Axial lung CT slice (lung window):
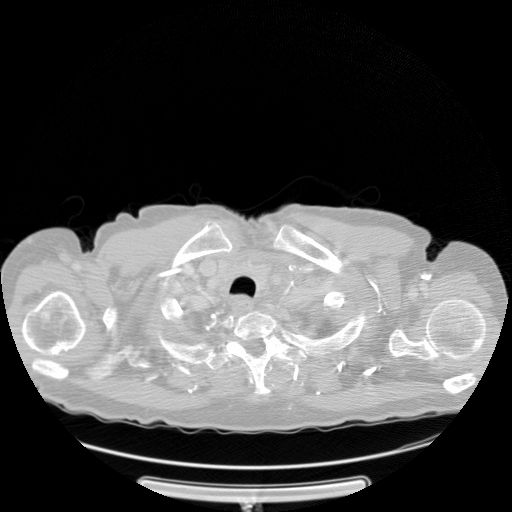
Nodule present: no